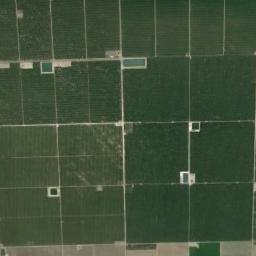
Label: rectangular_farmland